Current action and preconditions to check: trajectory_clear

Your task: For each precondition in the list above, predict whether it will hold at this action.

Consider the current scene as observed from the mobile robot's camera, and analyze the predicted future states of all dynamic agents (e.g., people, animals, vehicles, or any moving entities) within the NEXT SECOND.

IMPORTANT: Only answer "very likely" if you are absolutely certain—based on strong, clear evidence—that a dynamic agent will violate the precondition in the predicted future state. Do NOT answer "very likely" for unlikely, ambiguous, or low-probability risks.

Ask yourself for each precondition: Is there a high probability, with clear and convincing evidence, that the predicted future states of any dynamic agent will interfere with the predicted future state of the currently executing action within the NEXT SECOND, causing that precondition to fail?

Assess the risk level based on these predictions. Use "likely" or "very likely" if motions create a clear risk of interference.

Use "neutral" or "improbable" if agents are nearby but their predicted paths are clearly diverging or non-conflicting.

Failure Risk Categories: "very improbable", "improbable", "neutral", "likely", "very likely"

Answer Format: Output ONLY the probability_of_failure value from these categories: "very improbable", "improbable", "neutral", "likely", "very likely"

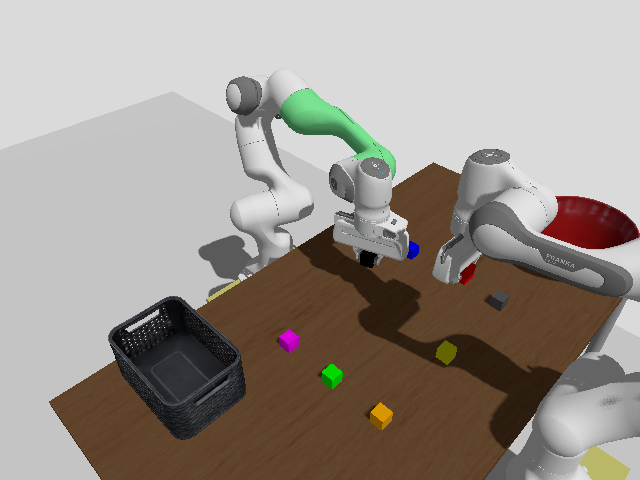

Answer: improbable